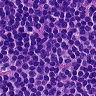
Metastatic tissue present: no